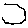
Label: hexagon